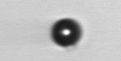
Label: bead